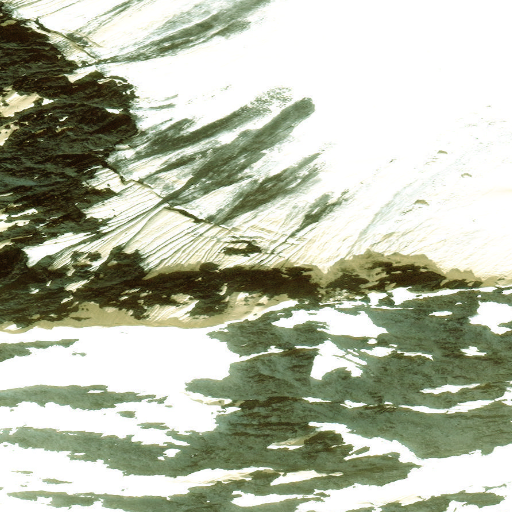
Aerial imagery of mountain in Alaska named Mount Cameron containing only unknown